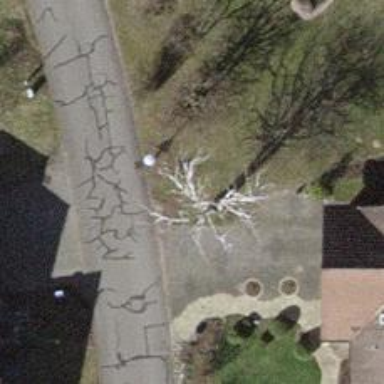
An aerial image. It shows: Urban tree adds touch of nature to the surroundings.